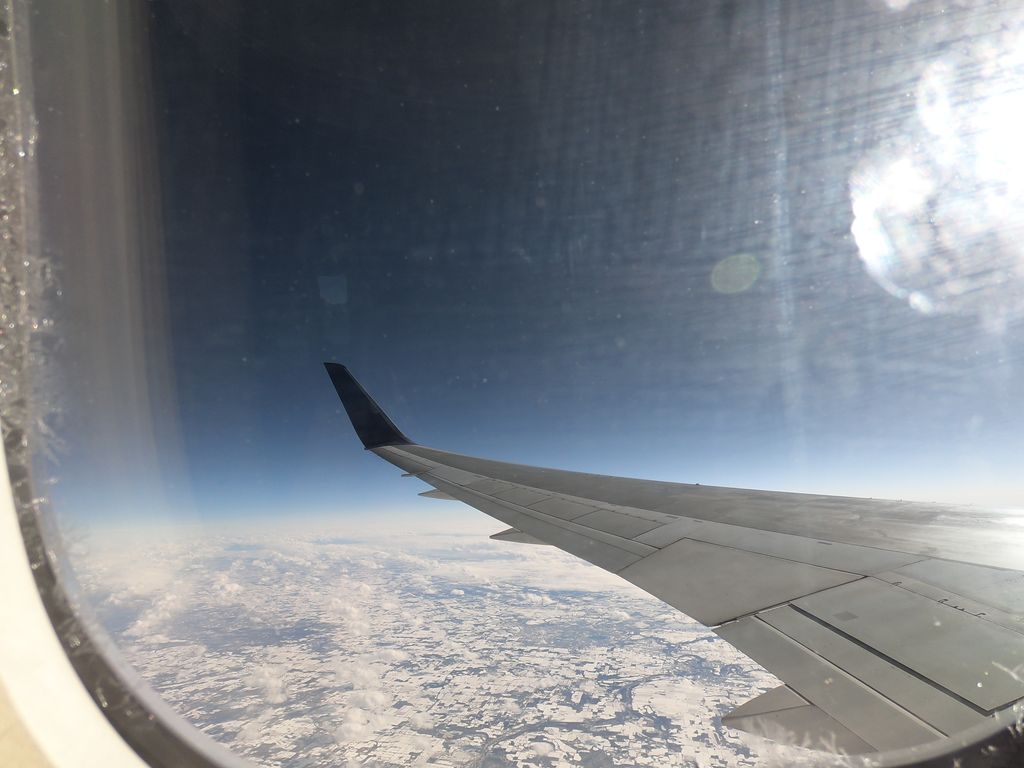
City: kitchener-waterloo